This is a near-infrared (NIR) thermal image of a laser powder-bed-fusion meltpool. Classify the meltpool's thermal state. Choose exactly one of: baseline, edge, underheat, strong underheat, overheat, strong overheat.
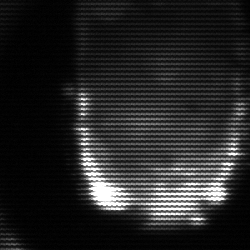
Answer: baseline